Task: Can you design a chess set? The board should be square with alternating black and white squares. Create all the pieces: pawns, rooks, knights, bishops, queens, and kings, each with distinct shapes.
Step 4124:
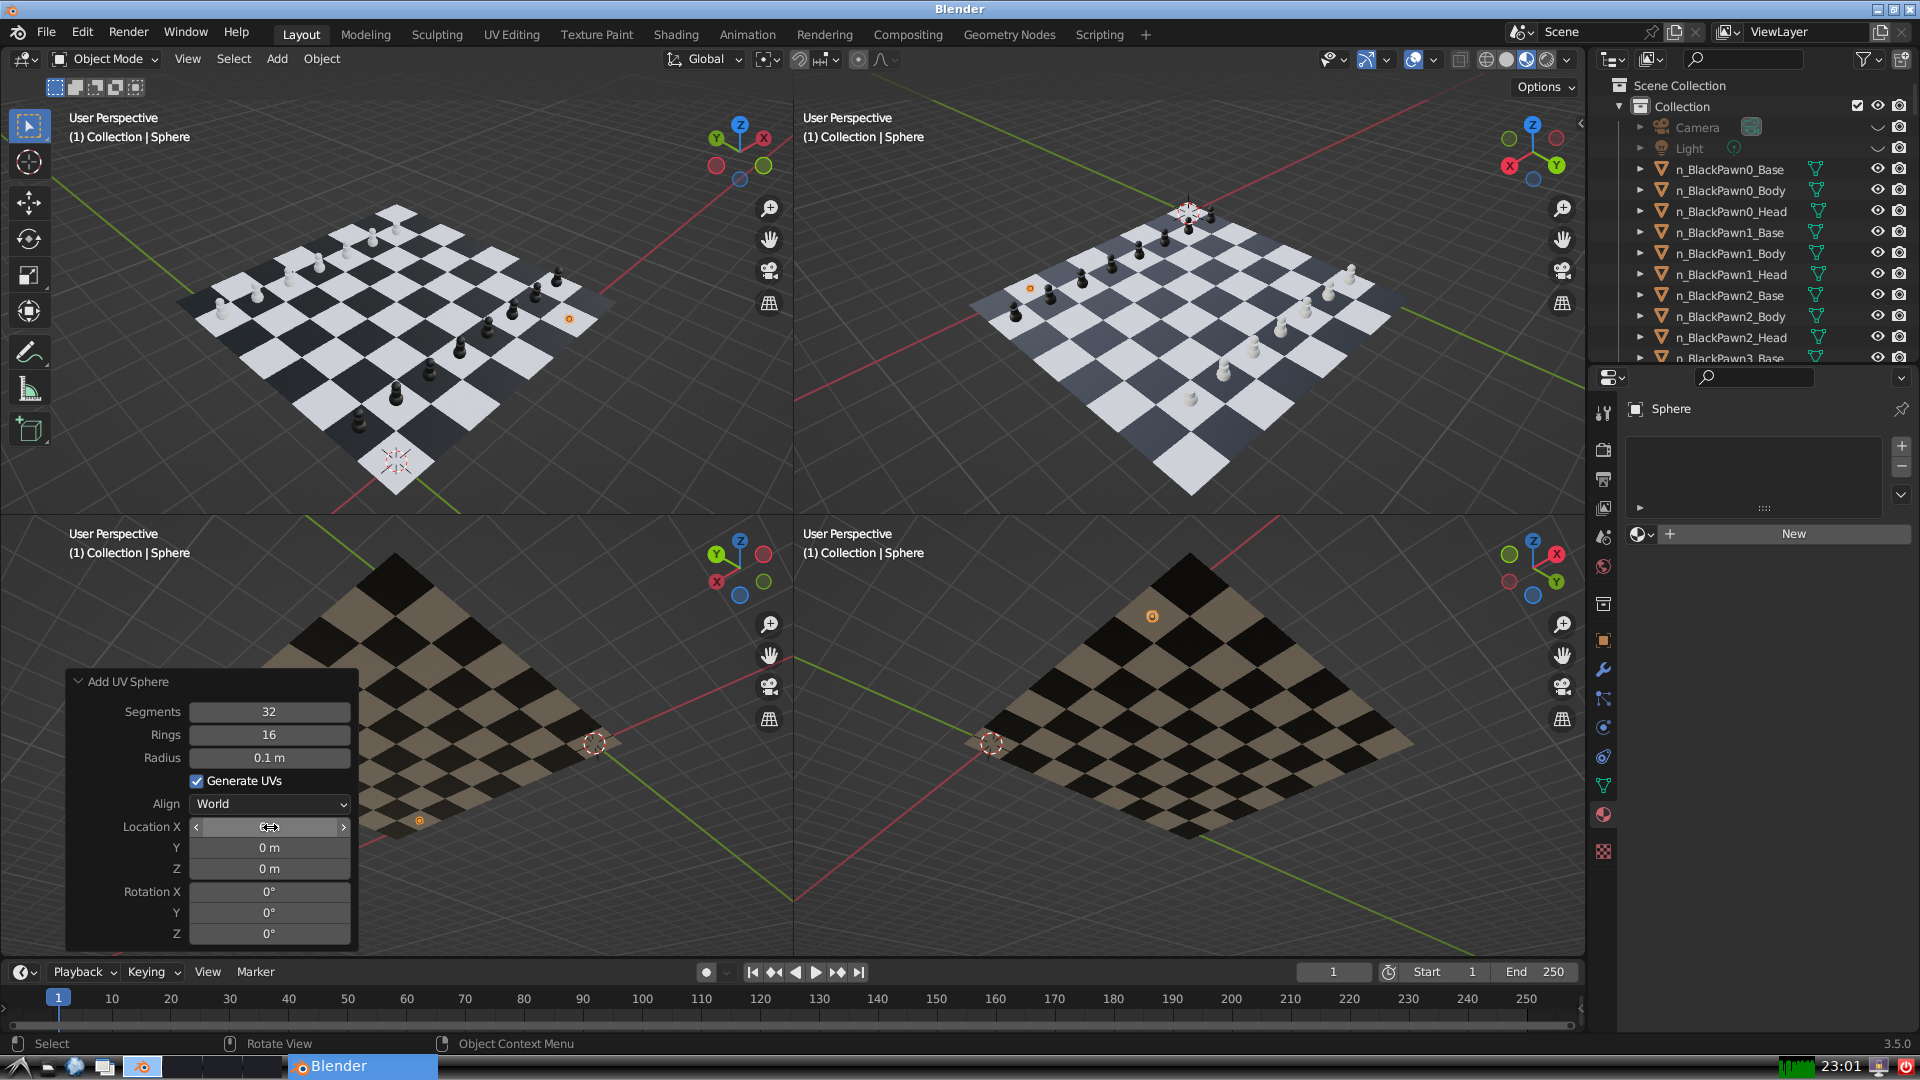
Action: {"mouse_move": [270, 849]}